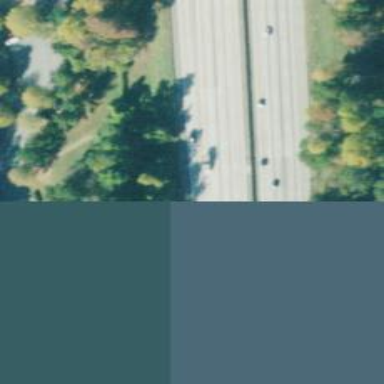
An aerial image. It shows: View of motorway.